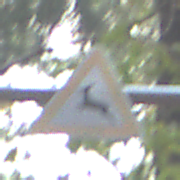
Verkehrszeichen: WildwechselRechts
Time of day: SunriseSunset
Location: Outdoor (Nature)
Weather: NotSpecified
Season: Autumn
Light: Natural